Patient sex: F
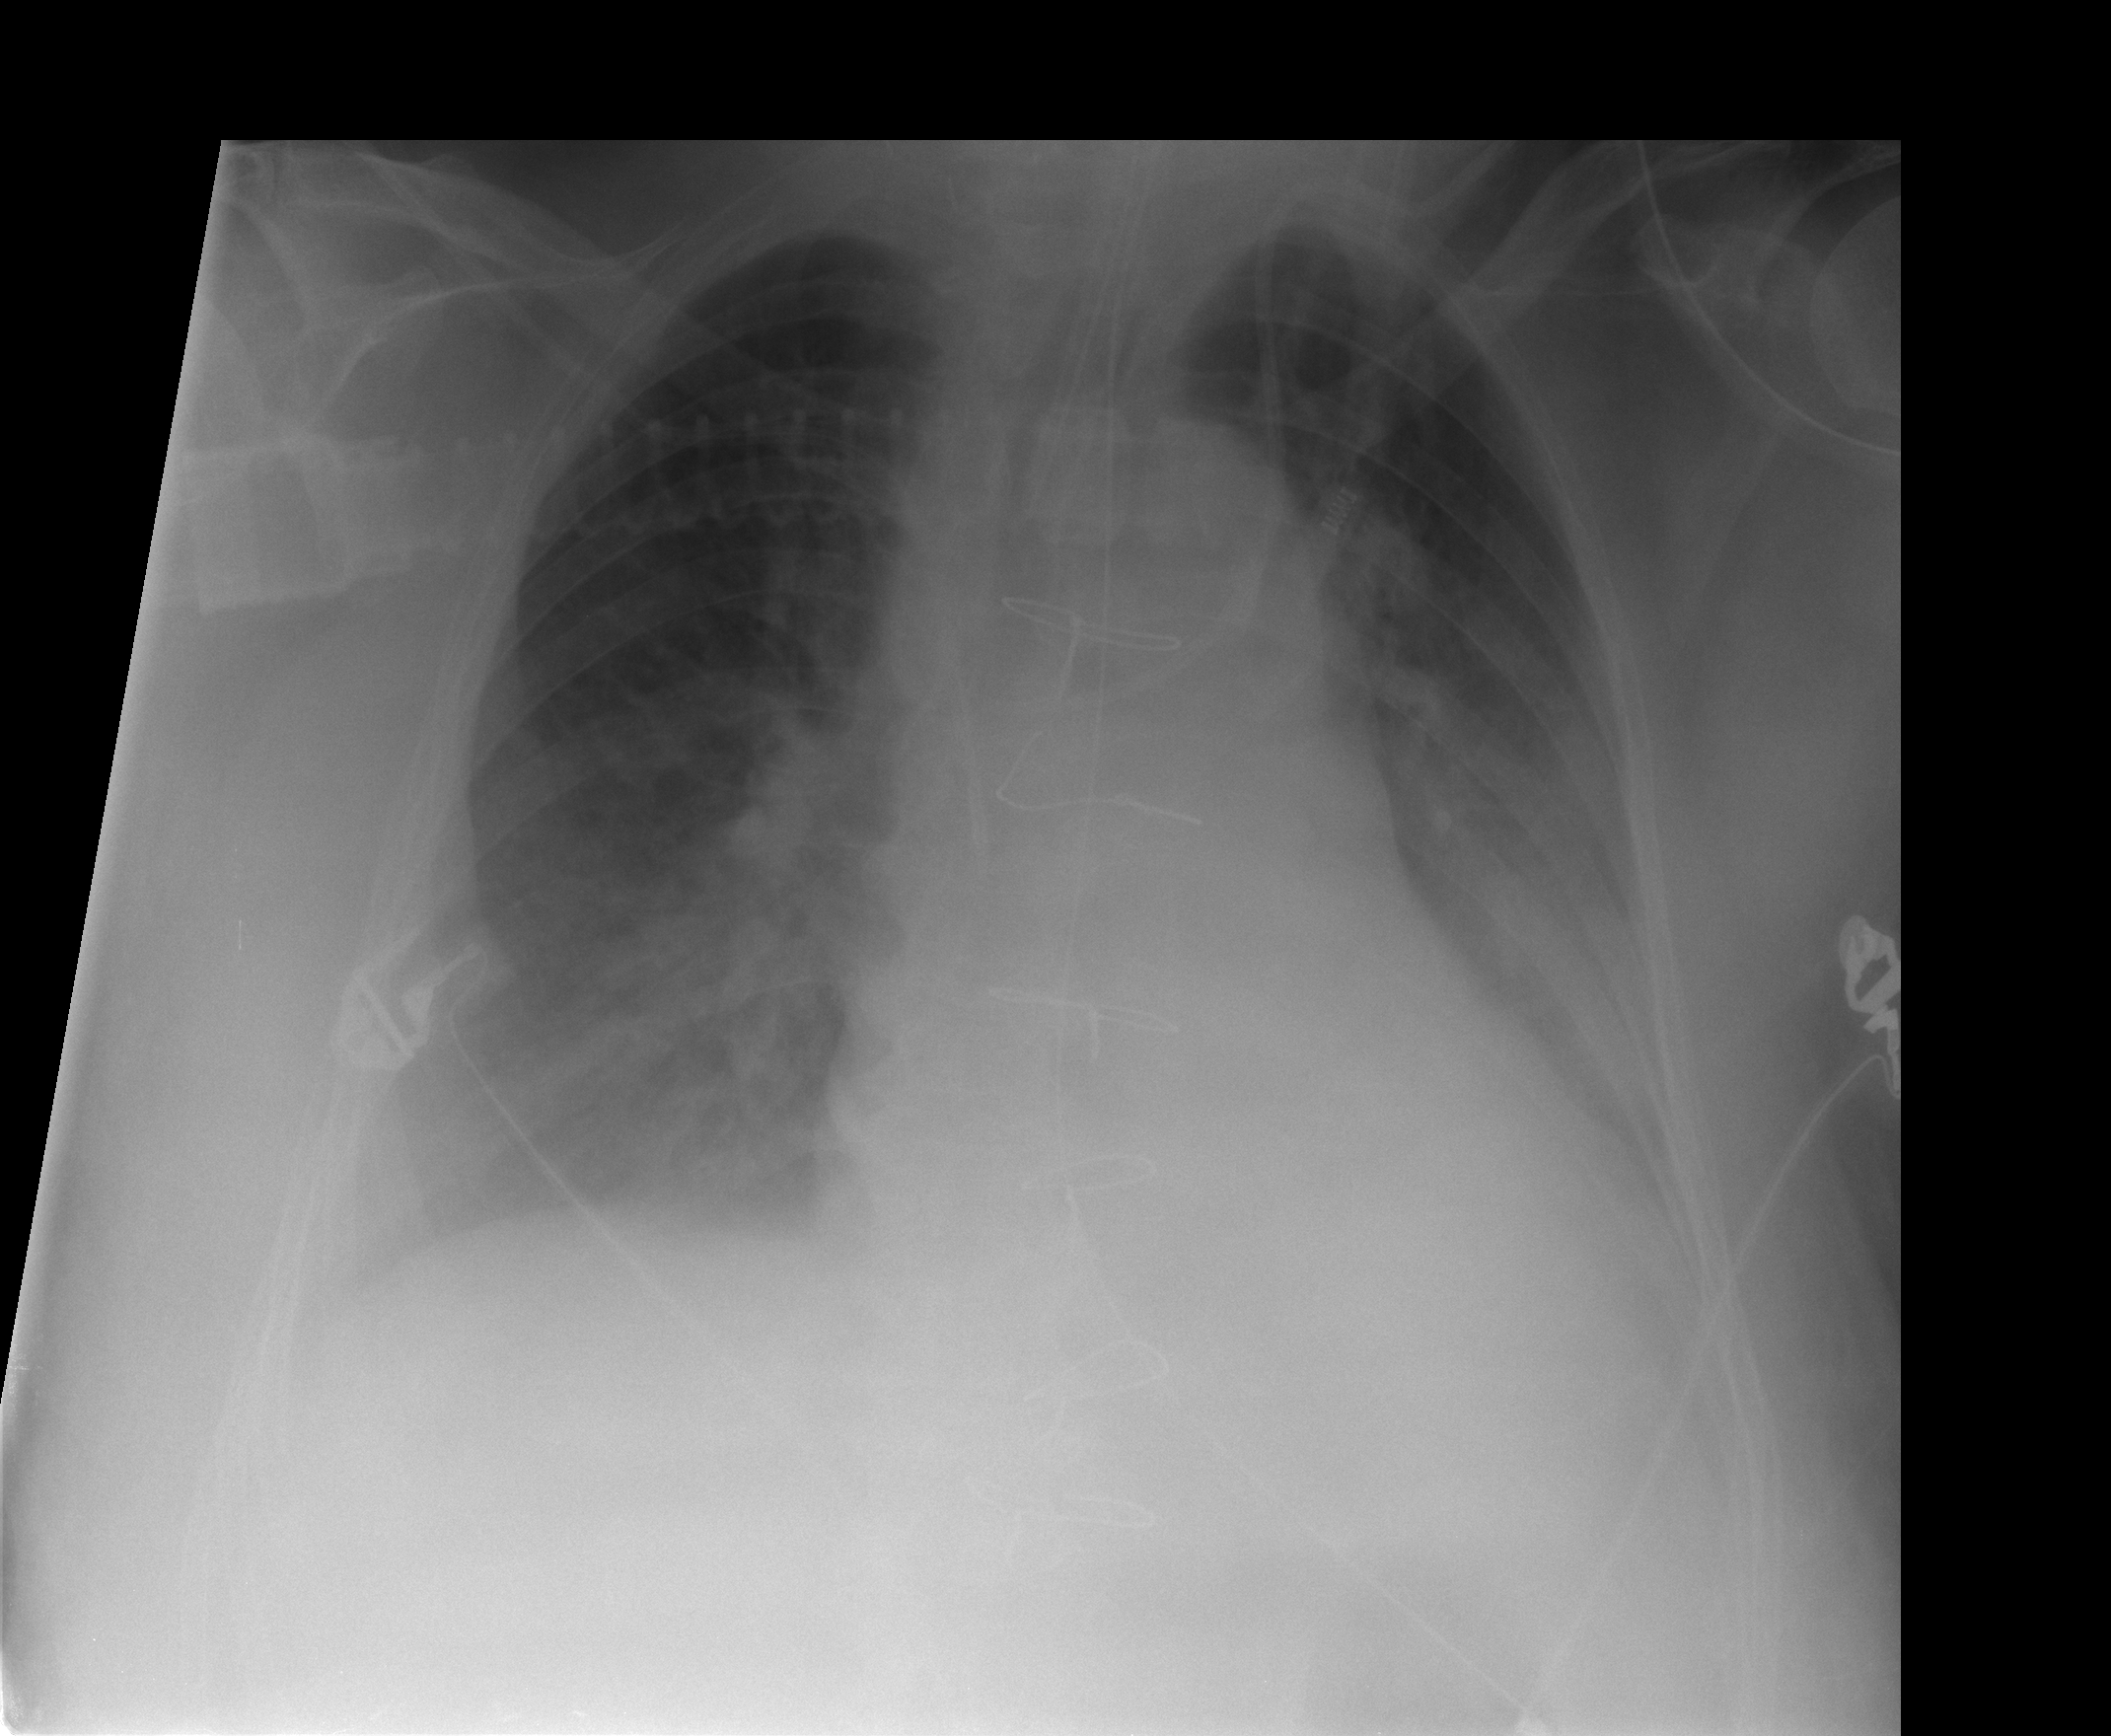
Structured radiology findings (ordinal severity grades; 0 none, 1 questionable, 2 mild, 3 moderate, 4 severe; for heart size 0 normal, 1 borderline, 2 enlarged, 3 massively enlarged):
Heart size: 2
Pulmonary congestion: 2
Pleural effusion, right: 1
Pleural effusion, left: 1
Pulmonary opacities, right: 3
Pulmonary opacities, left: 2
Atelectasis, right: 2
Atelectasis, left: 2